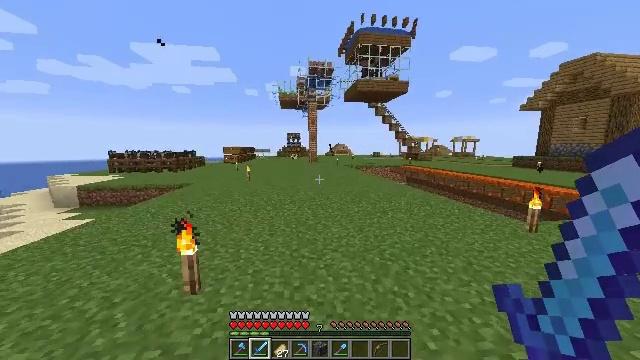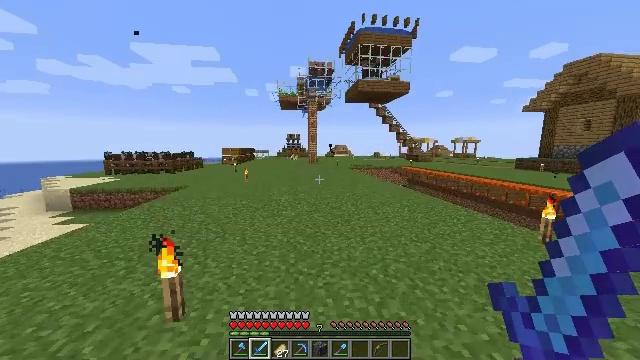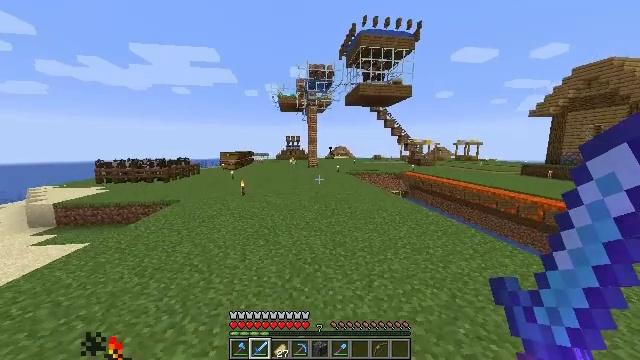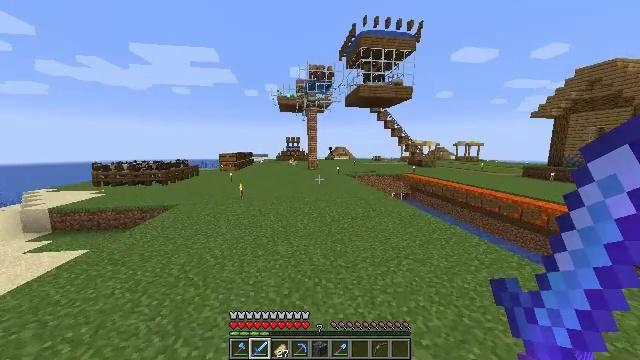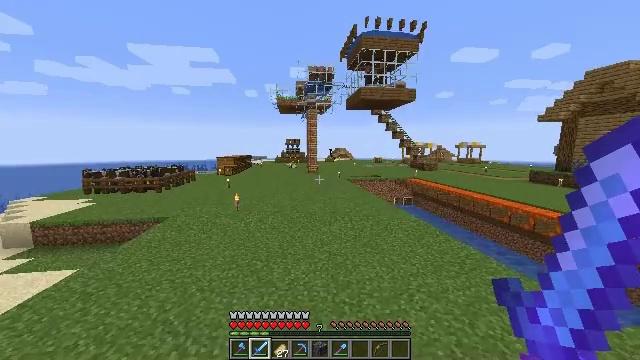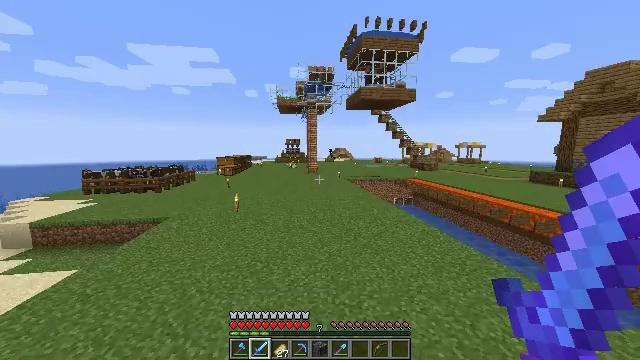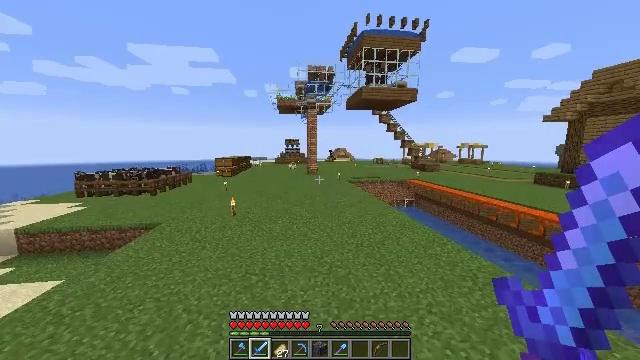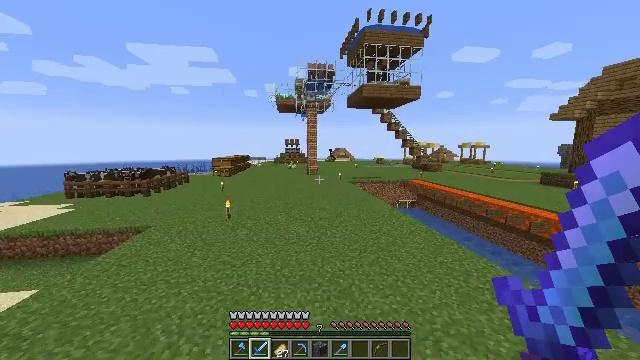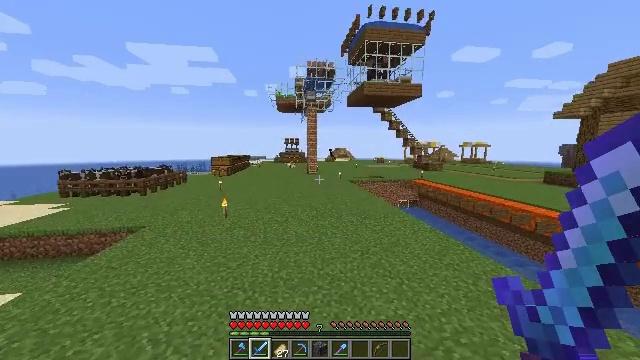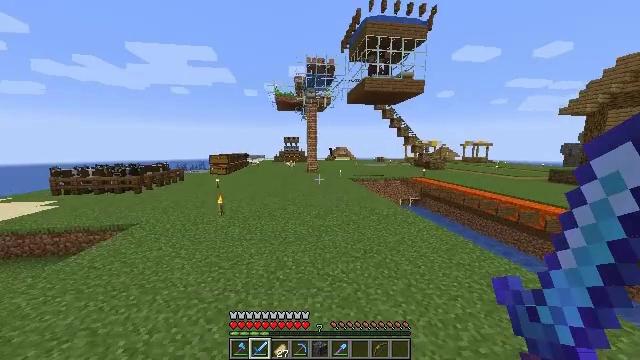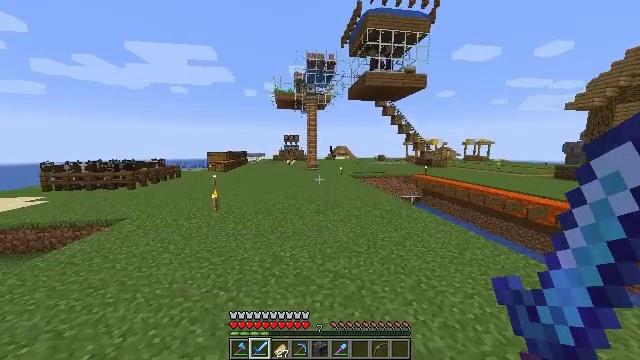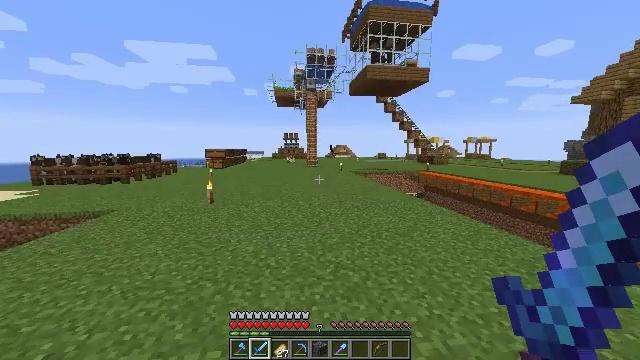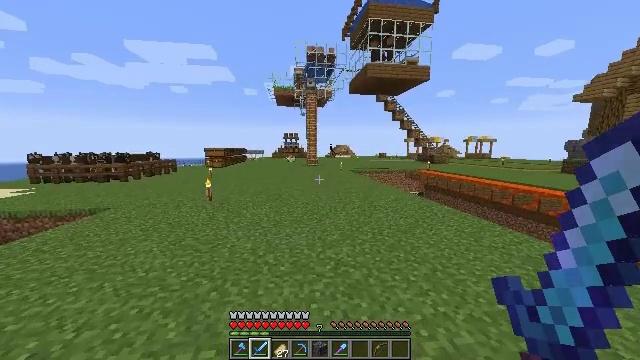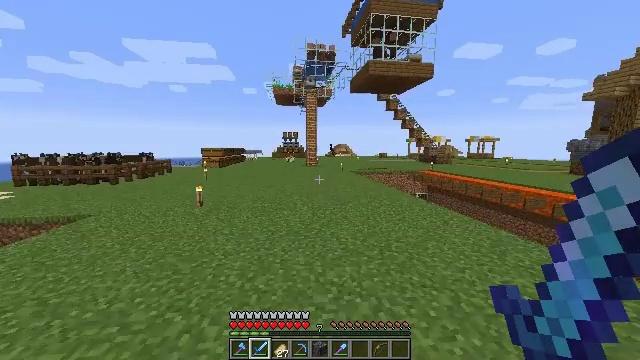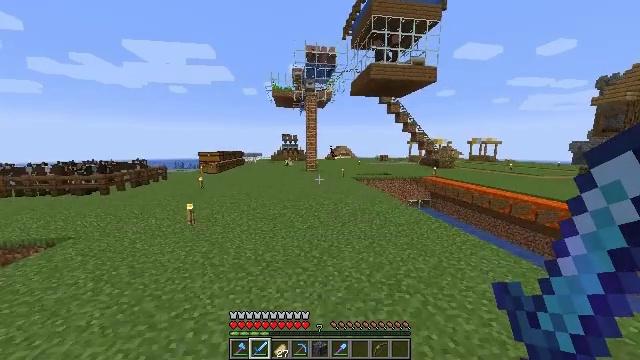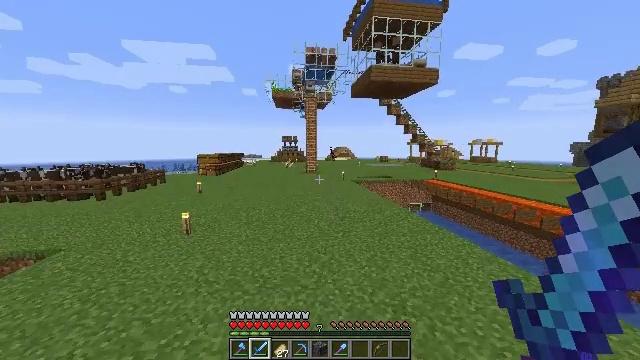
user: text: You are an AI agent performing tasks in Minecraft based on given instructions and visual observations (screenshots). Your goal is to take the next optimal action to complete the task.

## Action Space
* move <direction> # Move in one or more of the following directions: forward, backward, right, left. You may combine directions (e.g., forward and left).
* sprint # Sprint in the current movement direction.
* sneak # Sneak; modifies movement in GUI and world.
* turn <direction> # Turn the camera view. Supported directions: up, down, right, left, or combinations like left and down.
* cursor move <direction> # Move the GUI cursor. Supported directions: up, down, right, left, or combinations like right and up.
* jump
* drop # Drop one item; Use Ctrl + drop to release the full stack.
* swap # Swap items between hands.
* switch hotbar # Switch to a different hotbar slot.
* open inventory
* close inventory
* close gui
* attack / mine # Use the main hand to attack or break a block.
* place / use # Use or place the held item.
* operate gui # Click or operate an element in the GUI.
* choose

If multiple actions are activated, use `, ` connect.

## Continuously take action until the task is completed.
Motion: motion action
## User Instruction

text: Combine iron ingots in a crafting table to create an iron trapdoor.
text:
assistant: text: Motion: move forward, jump
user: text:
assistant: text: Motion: move forward, jump
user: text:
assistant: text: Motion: move forward, jump
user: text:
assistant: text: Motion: move forward, sprint, jump
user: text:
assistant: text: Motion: move forward, sprint, jump
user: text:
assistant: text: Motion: move forward, sprint, jump
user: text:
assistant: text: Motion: move forward, sprint, jump
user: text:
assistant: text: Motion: move forward, jump
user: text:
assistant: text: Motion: move forward, jump
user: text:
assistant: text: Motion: move forward, jump
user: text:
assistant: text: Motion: move forward, jump
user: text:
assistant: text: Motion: move forward, jump
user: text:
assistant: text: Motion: move forward, jump
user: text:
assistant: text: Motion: move forward, jump
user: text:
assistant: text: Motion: move forward, sprint, jump
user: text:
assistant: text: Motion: move forward, sprint, jump
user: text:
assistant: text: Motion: move forward, sprint, jump
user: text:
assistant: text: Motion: move forward, jump
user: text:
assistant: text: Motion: move forward, jump
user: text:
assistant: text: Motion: move forward, jump
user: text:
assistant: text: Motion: move forward, jump
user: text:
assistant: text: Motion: move forward, jump
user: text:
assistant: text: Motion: move forward, jump
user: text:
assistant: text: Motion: move forward, jump
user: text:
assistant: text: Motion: move forward, sprint, jump
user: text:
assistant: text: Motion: move forward, sprint, jump
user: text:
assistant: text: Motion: move forward, sprint, jump
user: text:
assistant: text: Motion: move forward, jump
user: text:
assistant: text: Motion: move forward, jump
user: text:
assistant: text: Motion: move forward, jump